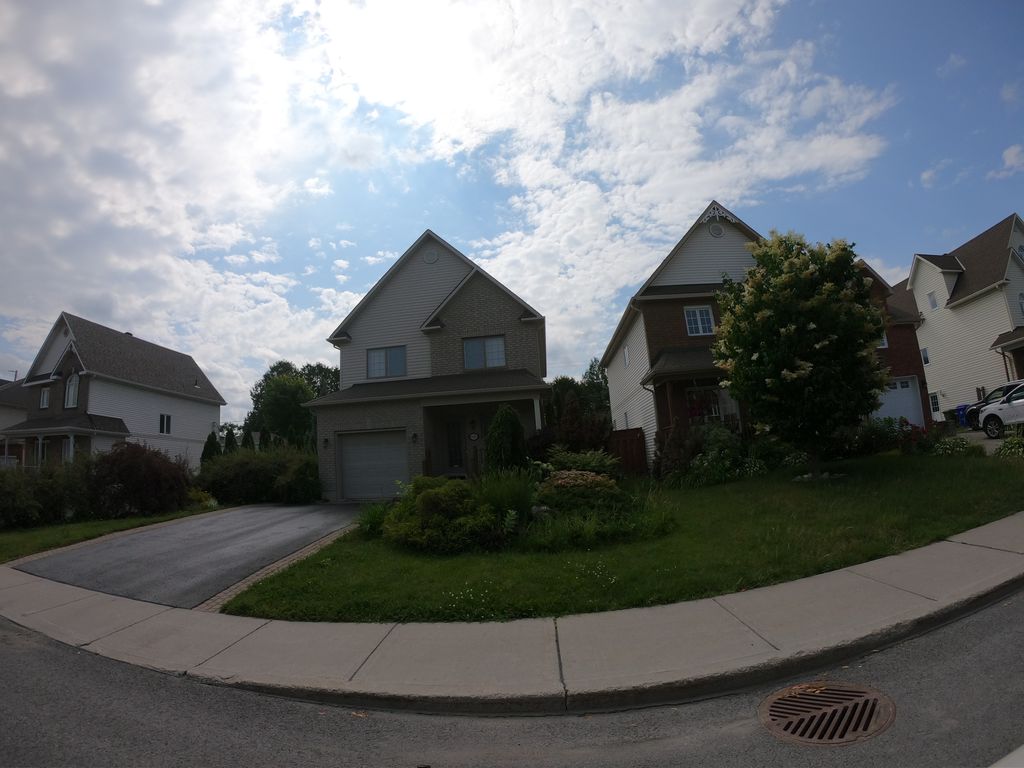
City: ottawa-gatineau